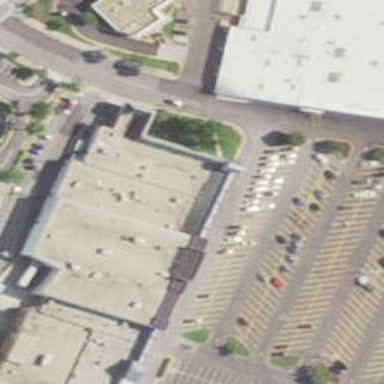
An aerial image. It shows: Supermarket.